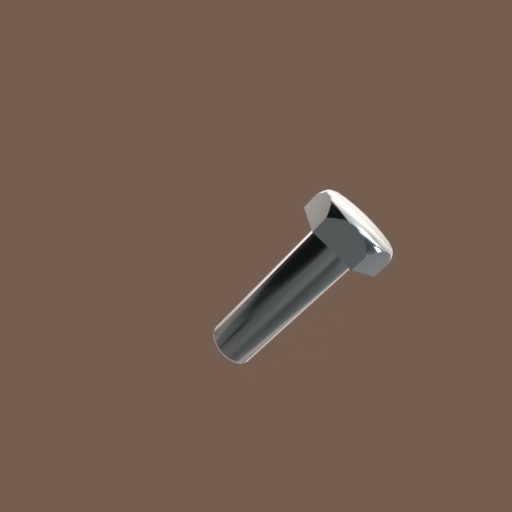
Label: bolt